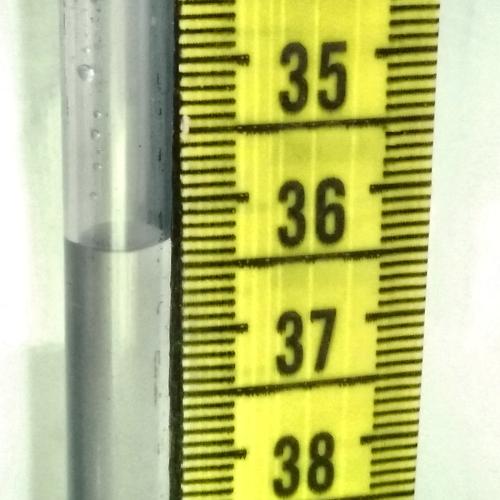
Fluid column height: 36.3 cm